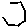
Label: hexagon